Field crop: maize
Growth stage: 2
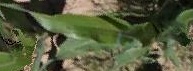
Species: maize